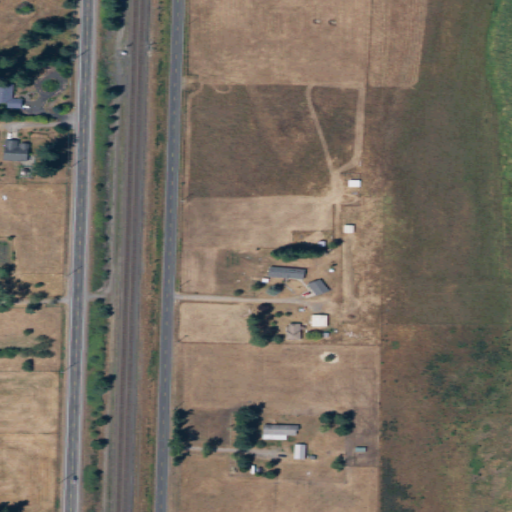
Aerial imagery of plain(s) in Washington named Frost Prairie containing pasture, low intensity development, medium intensity development, open development, and high intensity development